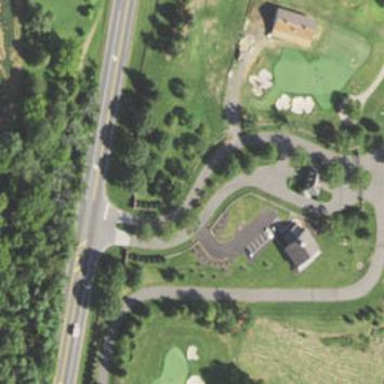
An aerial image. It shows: Rough grassy area used for golf.